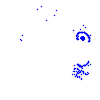
Particle: electron